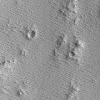
Atmospheric dust classification: not_dusty